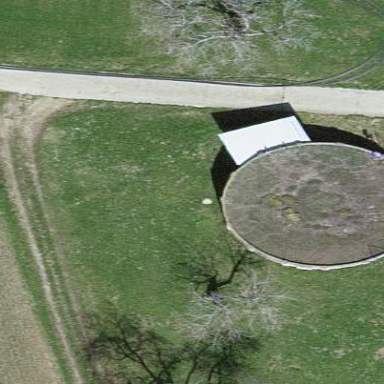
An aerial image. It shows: Storage tank with man-made structure.